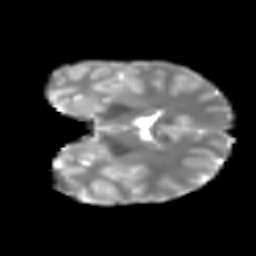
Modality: T2w
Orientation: coronal
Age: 12
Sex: male
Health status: ill
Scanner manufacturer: ge
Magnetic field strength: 3 T
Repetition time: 6.752 s
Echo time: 0.079 s